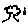
Label: tree